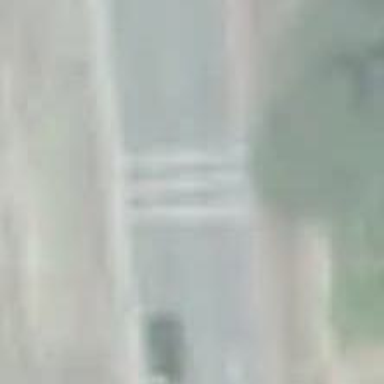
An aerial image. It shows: Traffic calming measure in place: rumble strips.